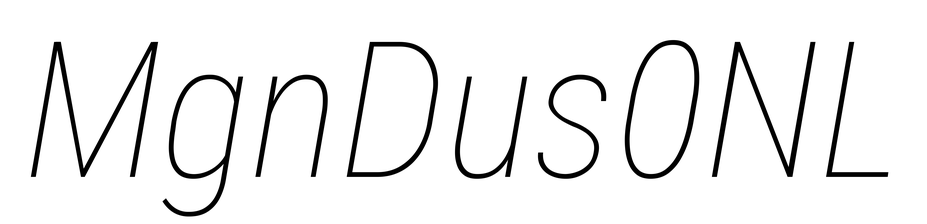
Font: Roboto-Italic_Condensed_Thin_Italic